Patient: sex M, age 36
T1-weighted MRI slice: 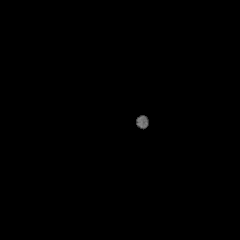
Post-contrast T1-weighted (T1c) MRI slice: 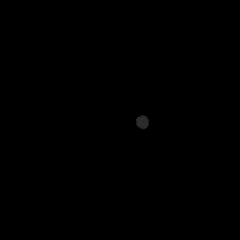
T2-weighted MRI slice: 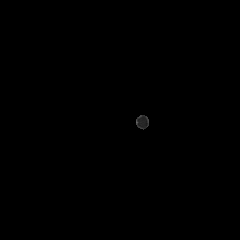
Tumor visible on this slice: no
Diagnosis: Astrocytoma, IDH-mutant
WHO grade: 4